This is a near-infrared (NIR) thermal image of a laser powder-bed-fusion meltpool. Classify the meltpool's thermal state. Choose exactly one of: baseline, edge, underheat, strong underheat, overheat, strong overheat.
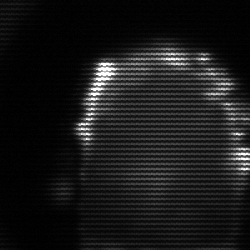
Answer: baseline